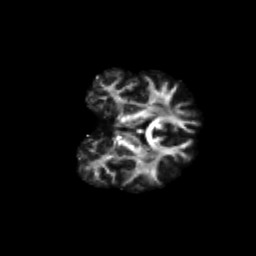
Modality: FA
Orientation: coronal
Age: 62
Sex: male
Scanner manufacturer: siemens
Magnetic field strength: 3 T
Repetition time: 4.71 s
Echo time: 0.0906 s